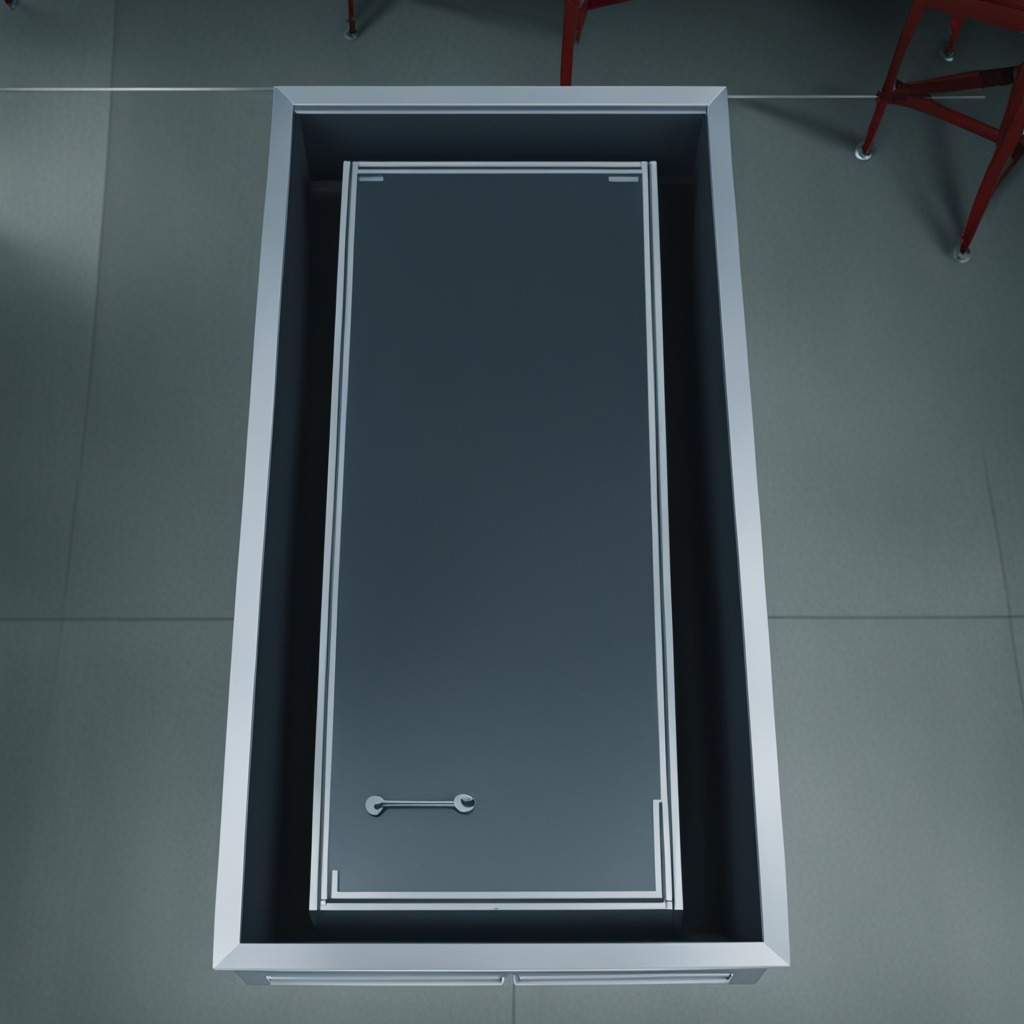
An wrench is lying on the toolbox surface in an airplane hangar workshop 8K.